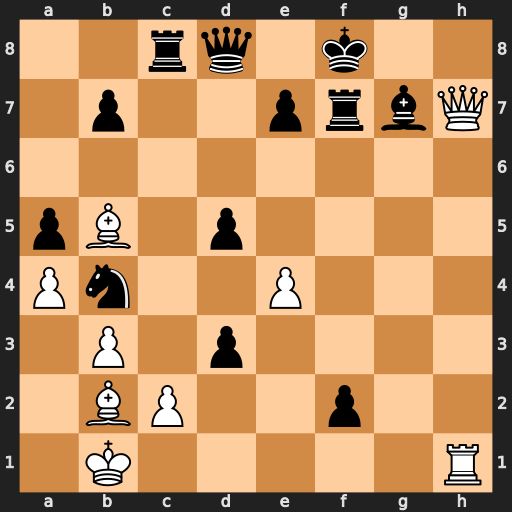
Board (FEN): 2rq1k2/1p2prbQ/8/pB1p4/Pn2P3/1P1p4/1BP2p2/1K5R
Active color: w
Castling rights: -
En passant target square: -
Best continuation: Qh8+ Bxh8 Rxh8#